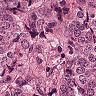
Metastatic tissue present: yes